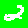
Digit: 2